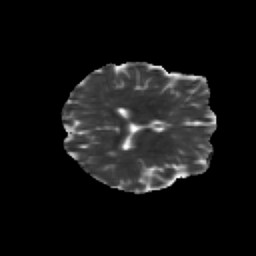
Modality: MD
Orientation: axial
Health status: healthy
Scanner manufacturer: siemens
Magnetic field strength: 3 T
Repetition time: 10 s
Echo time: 0.092 s